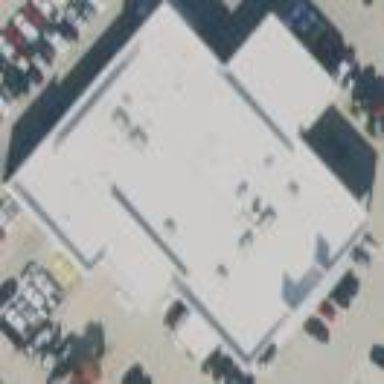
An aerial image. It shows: Building that houses car shop.